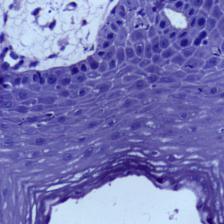
Diagnosis: Normal